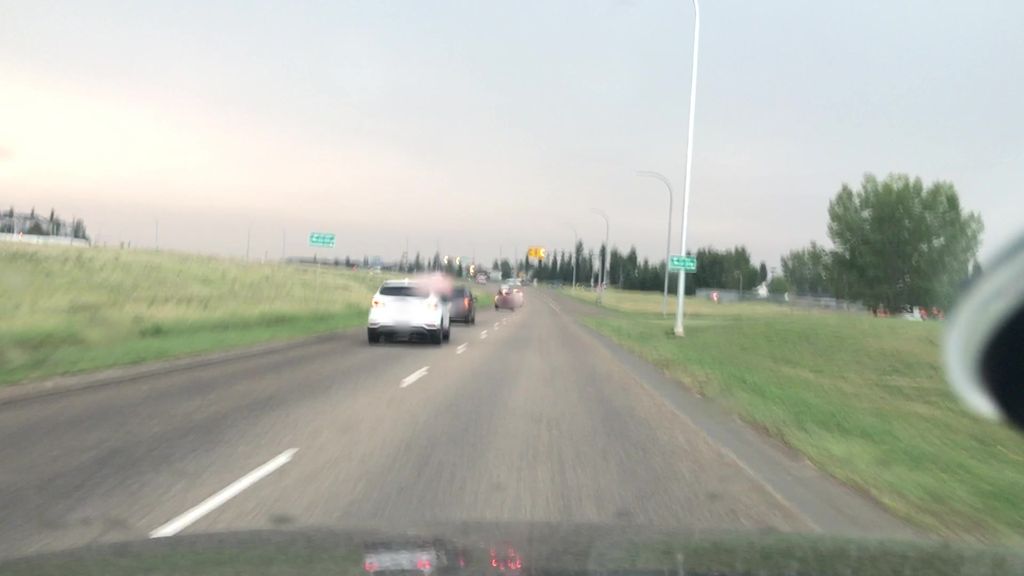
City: edmonton